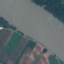
Land use / land cover: River